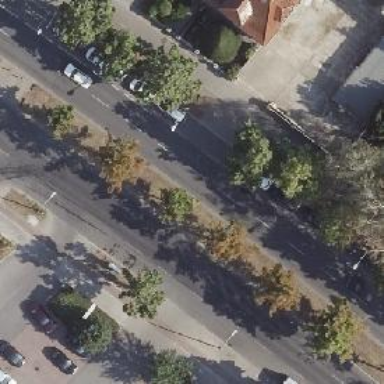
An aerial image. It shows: Avenue lined with broadleaved deciduous trees.